【题型】选择题　【知识点】平面几何　【难度】easy
如图，已知直线 $AB$、$CD$ 相交于点 $O$，$OC$ 平分 $\angle AOE$，$\angle AOC = 55^\circ$，那么 $\angle BOE$ 的度数是（ ）

A. $110^\circ$ \quad
B. $70^\circ$ \quad
C. $55^\circ$ \quad
D. $40^\circ$
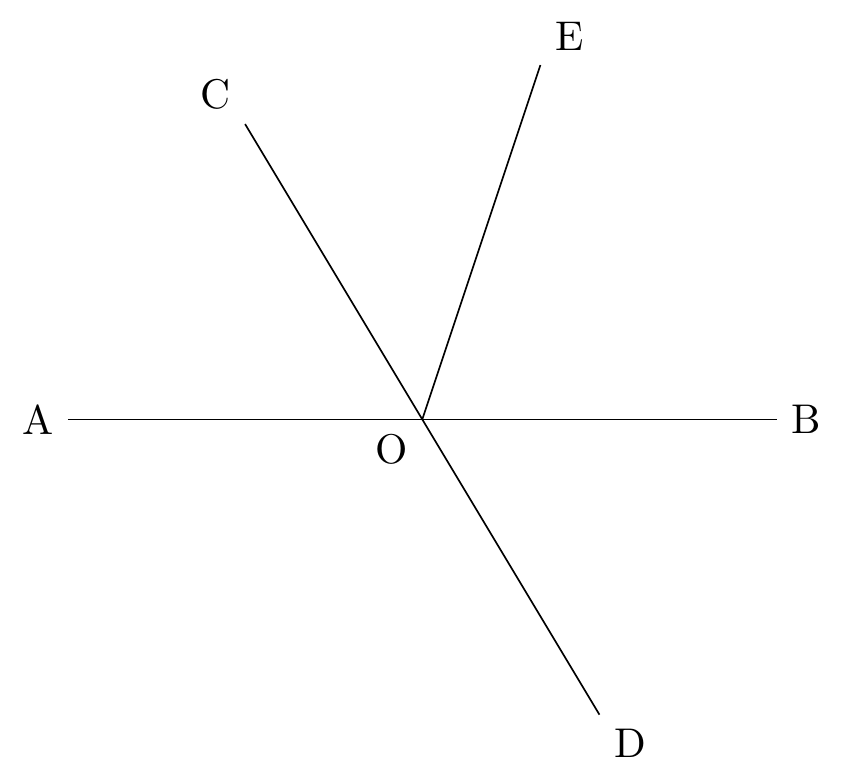
【解答】
解：$\because OC$ 平分 $\angle AOE$，$\angle AOC = 55^\circ$，

$\therefore \angle AOE = 2\angle AOC = 110^\circ$，

$\therefore \angle BOE = 180^\circ - \angle AOE = 70^\circ$，

故选：B。